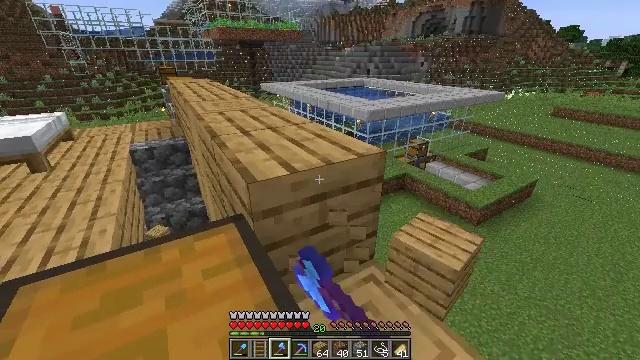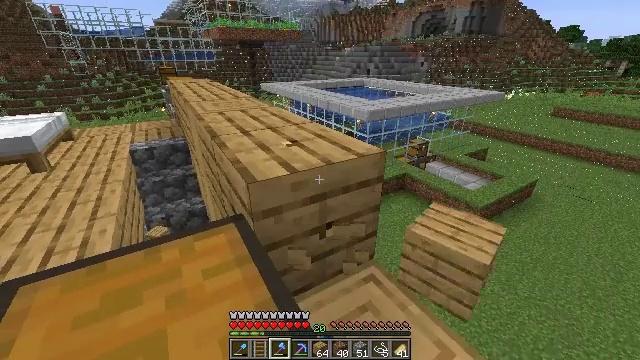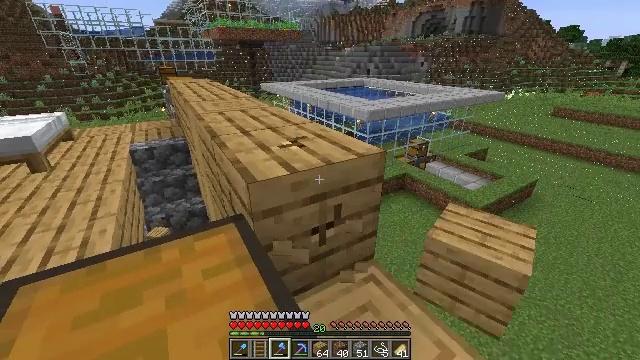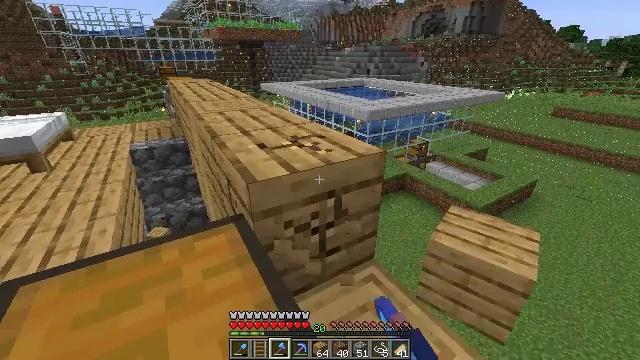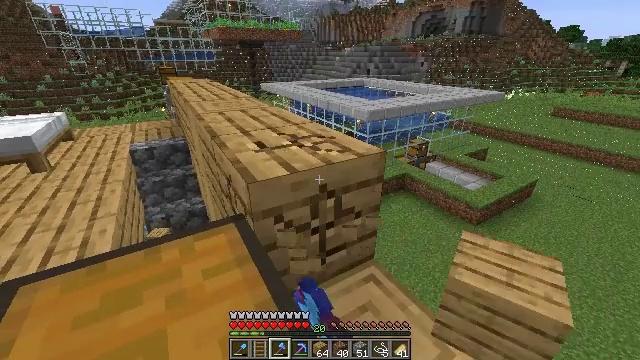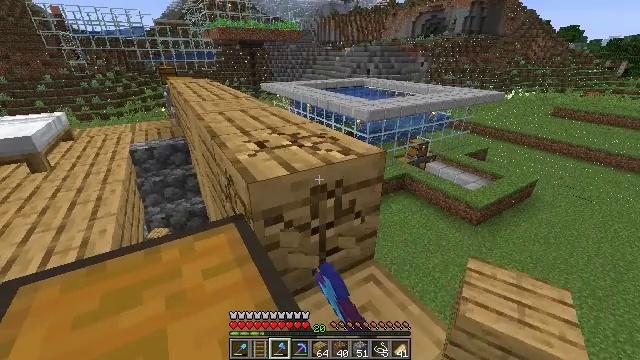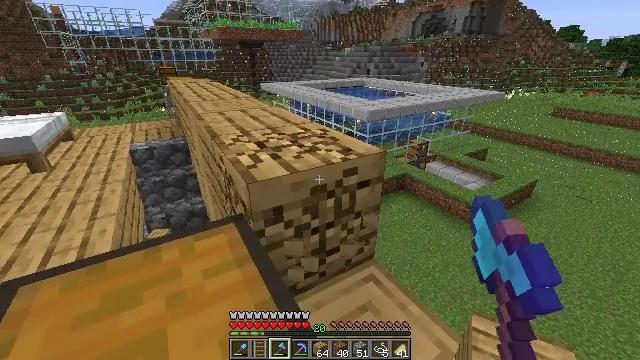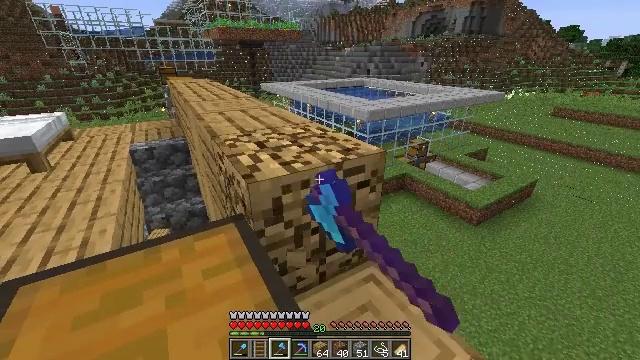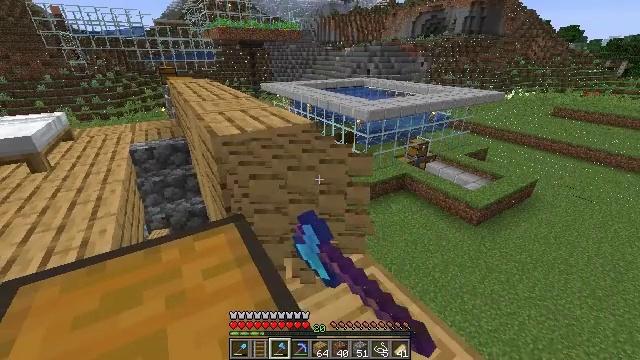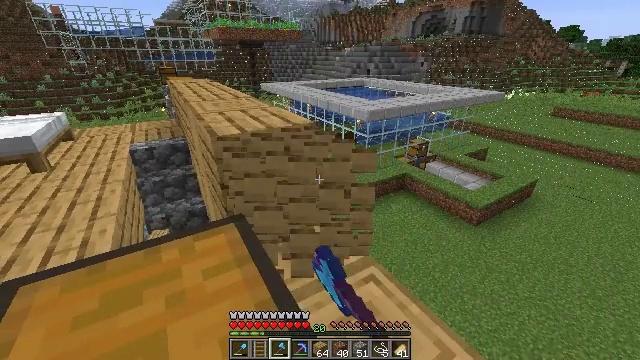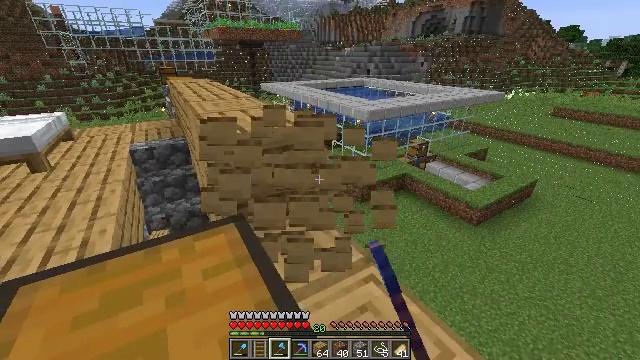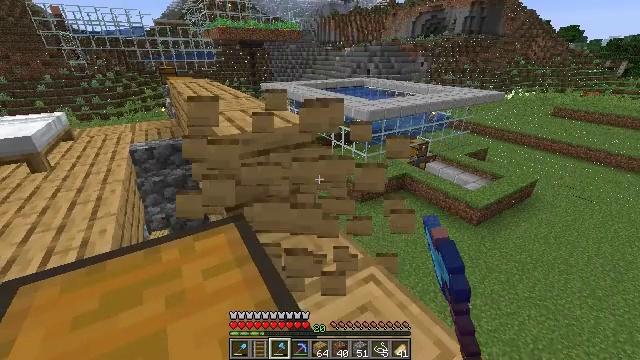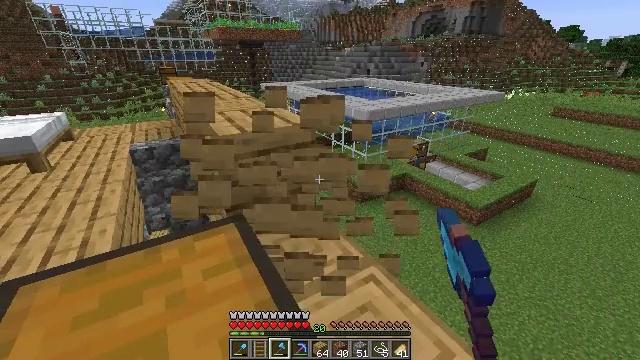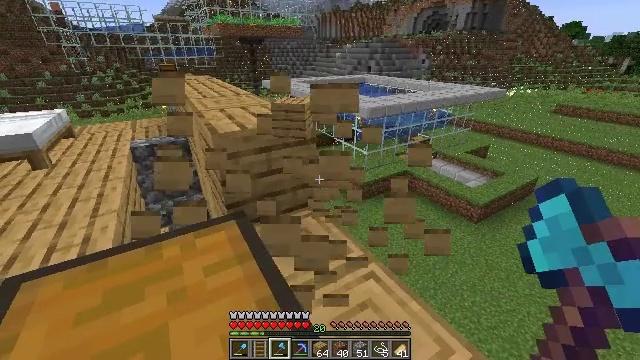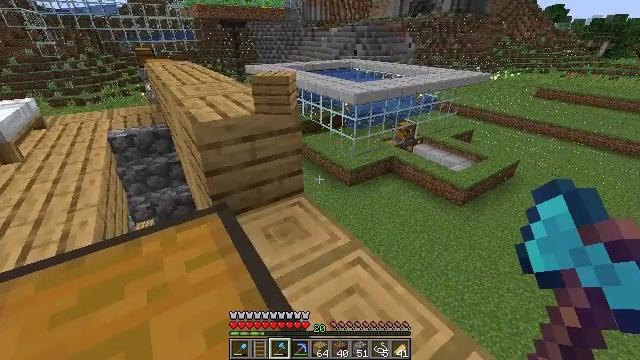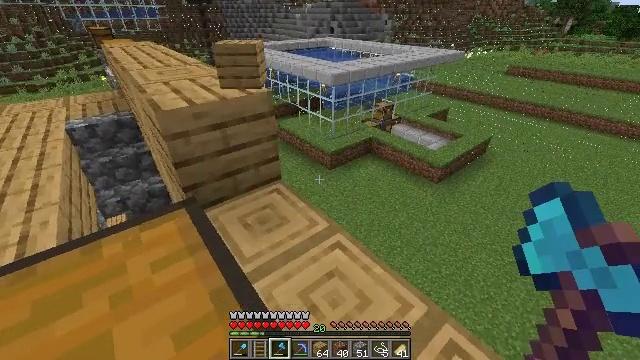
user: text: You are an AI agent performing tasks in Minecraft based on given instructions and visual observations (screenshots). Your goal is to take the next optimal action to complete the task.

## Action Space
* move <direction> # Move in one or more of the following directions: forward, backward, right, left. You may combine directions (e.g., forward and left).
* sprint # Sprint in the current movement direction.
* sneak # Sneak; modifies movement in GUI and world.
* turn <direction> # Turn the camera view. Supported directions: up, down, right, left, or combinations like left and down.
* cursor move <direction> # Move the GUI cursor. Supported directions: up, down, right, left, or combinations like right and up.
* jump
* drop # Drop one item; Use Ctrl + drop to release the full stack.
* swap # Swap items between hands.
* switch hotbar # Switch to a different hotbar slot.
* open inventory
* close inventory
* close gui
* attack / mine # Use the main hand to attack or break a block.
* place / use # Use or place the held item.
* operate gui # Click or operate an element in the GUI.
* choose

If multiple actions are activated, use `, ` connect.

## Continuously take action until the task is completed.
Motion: motion action
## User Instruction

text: Mine planks.
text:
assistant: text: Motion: attack / mine
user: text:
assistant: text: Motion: attack / mine
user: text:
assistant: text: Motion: attack / mine
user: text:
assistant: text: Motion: attack / mine
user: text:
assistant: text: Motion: attack / mine
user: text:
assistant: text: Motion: attack / mine
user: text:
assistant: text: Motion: attack / mine
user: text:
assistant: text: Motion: attack / mine
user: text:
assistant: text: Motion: attack / mine
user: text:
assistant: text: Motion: attack / mine
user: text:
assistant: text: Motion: attack / mine
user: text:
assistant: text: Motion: attack / mine
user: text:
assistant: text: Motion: attack / mine
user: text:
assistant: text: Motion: move forward, turn right and down
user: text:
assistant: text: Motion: move forward, turn right and down
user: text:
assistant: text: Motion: move forward, turn right
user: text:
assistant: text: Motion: move forward
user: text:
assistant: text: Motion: move forward
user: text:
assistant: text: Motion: move forward
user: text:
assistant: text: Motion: no_op
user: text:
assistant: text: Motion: no_op
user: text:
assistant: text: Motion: turn left
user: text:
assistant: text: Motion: turn left and up
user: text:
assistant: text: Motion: turn left and up
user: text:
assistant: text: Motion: turn left and up
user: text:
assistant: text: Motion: turn left and up
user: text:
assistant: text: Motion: move forward, turn left, attack / mine
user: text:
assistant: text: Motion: move forward, attack / mine
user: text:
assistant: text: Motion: turn left, attack / mine
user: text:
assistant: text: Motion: attack / mine